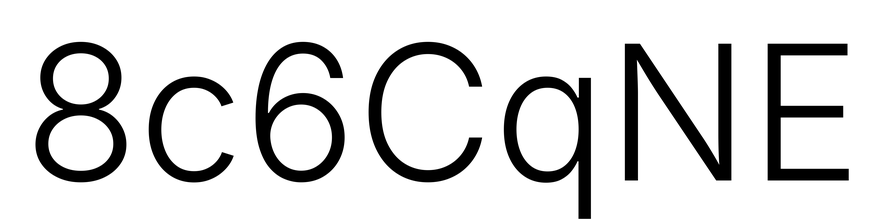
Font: Inter_Light